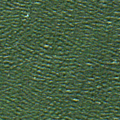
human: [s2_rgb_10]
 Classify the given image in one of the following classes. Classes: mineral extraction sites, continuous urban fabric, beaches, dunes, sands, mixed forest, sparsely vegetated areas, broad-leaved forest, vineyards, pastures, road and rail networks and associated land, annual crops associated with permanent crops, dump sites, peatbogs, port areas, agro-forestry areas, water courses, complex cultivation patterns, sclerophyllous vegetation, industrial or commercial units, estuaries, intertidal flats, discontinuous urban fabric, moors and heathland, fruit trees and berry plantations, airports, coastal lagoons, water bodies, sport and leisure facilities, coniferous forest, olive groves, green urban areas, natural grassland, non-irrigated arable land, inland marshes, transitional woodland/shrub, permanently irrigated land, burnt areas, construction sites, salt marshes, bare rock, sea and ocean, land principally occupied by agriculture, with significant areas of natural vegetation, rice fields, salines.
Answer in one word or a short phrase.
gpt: sea and ocean